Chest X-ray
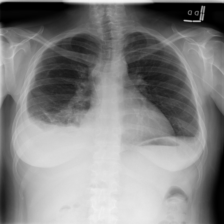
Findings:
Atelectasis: positive
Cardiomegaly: negative
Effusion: positive
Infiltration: positive
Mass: positive
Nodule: negative
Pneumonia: negative
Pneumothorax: negative
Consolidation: positive
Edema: negative
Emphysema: negative
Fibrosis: positive
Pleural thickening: negative
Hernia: negative